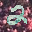
Label: 2